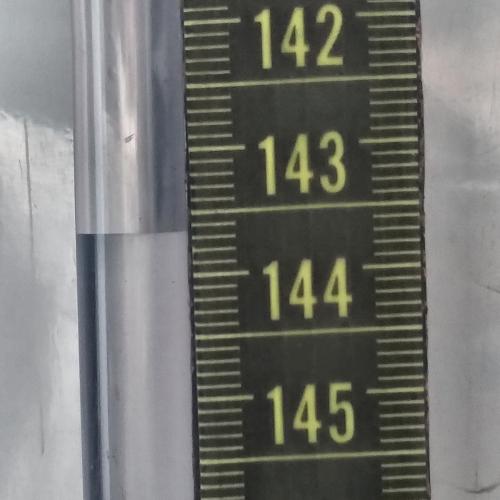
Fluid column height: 143.6 cm